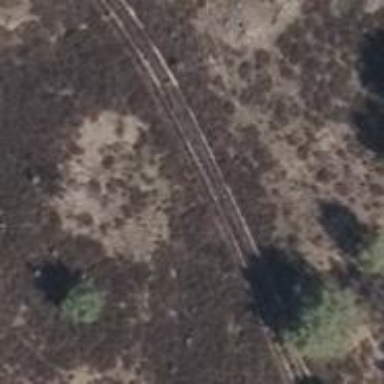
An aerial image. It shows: Dirt track with grade 4 track type.